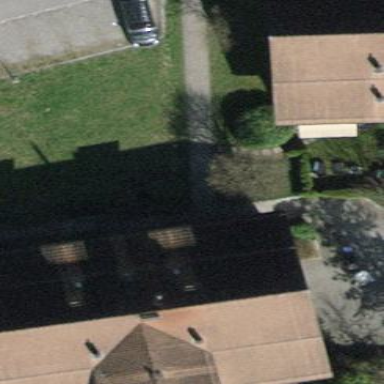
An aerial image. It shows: Building.